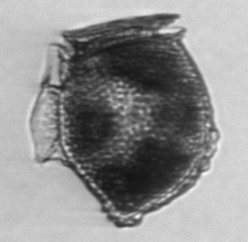
Label: Dinophysis_norvegica